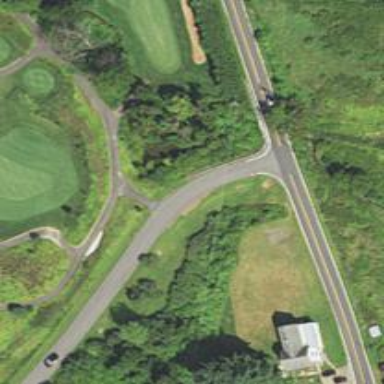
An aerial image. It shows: Path for both roads and golfers.